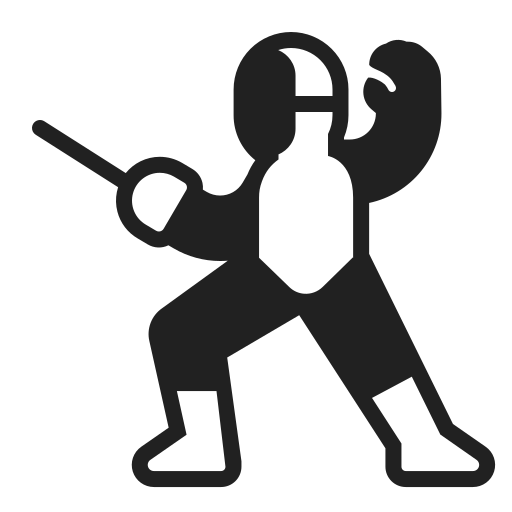
person fencing high contrast